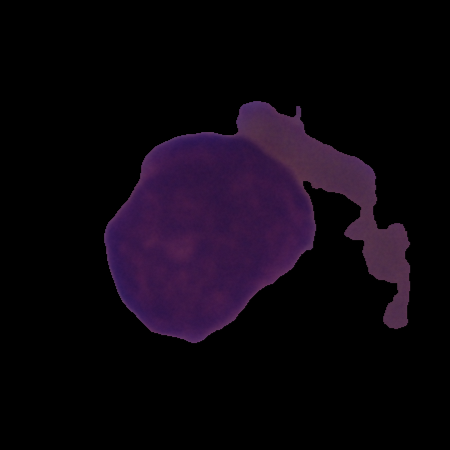
Label: cancer